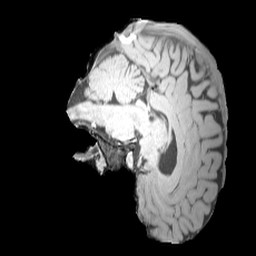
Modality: MP2RAGE
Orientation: sagittal